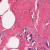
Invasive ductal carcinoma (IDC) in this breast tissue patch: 0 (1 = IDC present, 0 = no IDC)